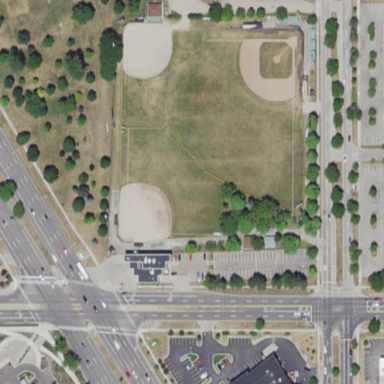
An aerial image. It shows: Softball pitch for leisure land activities.